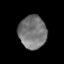
Tissue: prostate
Cell type: Fibroblasts
Senescence score: 0.7132
Nuclear area (px): 889
Mean DAPI intensity: 119.574